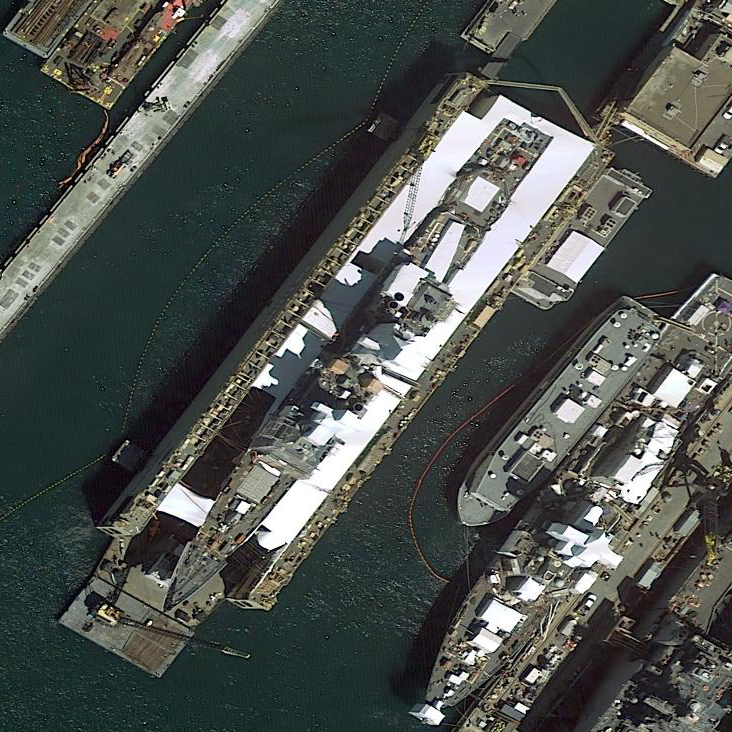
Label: cruiser